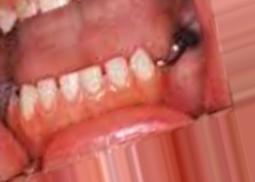
Condition: Caries